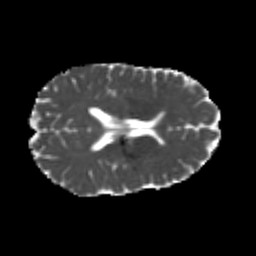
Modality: MD
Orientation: axial
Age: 23
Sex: female
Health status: healthy
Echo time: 0.074 s